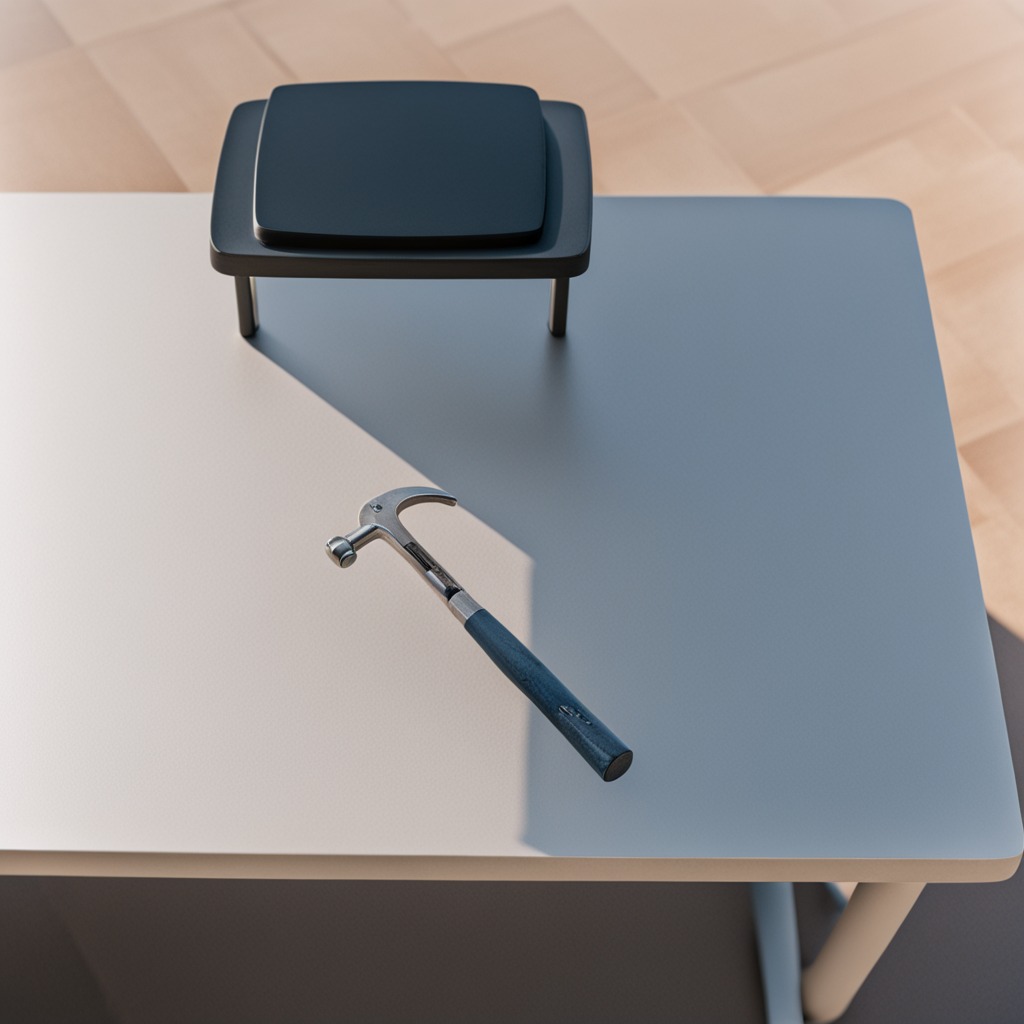
A hammer lies on the table.